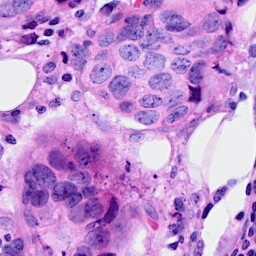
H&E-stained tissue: Breast